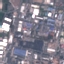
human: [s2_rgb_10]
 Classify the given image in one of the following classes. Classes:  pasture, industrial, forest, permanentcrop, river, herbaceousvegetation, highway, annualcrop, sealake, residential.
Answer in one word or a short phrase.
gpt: Industrial